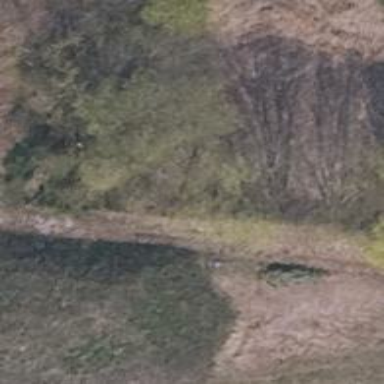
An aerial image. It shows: Abandoned railway with electrified contact line.